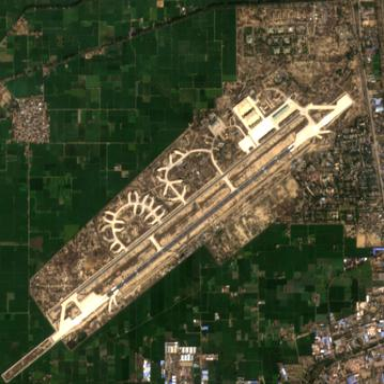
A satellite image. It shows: Military airfield near airport. It is enclosed by fence.